Question: I tried to find some information about Android window with application selection, but I could not find anything. I was looking for dialog box, where we can click "Open it just once" or "Always use it".

How can I call it? I have to code it by myself or it is build?
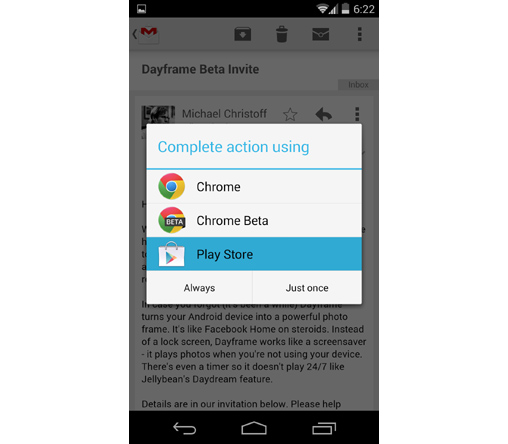
Answer: This is called as sending user to another application in android. you need to code when and which application it should print when a user click on a specific thing link phone number or Ip address.
> send the user to another app based on an "action" it would like to perform. For example, if your app has the address of a business that you'd like to show on a map, you don't have to build an activity in your app that shows a map. Instead, you can create a request to view the address using an Intent. The Android system then starts an app that's able to show the address on a map. From Android official site.
You can code it for taking the action automatically too.
For opening a web page you can code like this.
'''
Uri webpage = Uri.parse("http://www.android.com");
Intent webIntent = new Intent(Intent.ACTION_VIEW, webpage);
'''
Once you create your intent start it
'''
startActivity(intent);
'''
It will open that box for you.<URL>
For Complete Description for how to do that go through these android official documentation.
<URL>